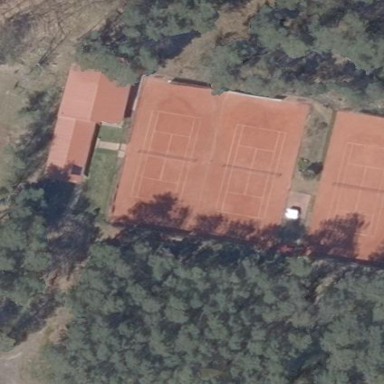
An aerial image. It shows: Tennis court in leisure pitch.